Question: I was trying to replicate this
<URL>. The chart plots the number of billionaires in Russia on the left y-axis and the number of billionaires in rest of the world on the right.
1. Create the chart for Russian billionaires (p1).
2. Create the chart for the others (p2).
3. Combine p1 and p2 into a dual y-axis chart using the code by Kohske.
Data: (content of 'billionaire.csv')
'''
,Russia,World
1996,0,423
1997,4,220
1998,1,221
1999,0,298
2000,0,322
2001,8,530
2002,6,466
2003,17,459
2004,25,562
2005,27,664
2006,33,760
2007,53,893
2008,87,1038
2009,32,761
2010,62,949
2011,101,1109
2012,96,1130
2013,110,1317
2014,111,1535
2015,88,1738
'''
Code:
'''
library(ggplot2)
library(gtable)
library(grid)
library(extrafont) # for Officiana font
dat <- read.csv("billionaire.csv")
rus <- dat[,1:2]
world <- dat[,-2]
grid.newpage()
p1 <- ggplot(rus, aes(X, Russia)) + geom_line(colour = "#68382C", size = 1.5) + ggtitle("Number in Russia") +
ylim(0, 200) + labs(x="",y="") +
theme(#plot.margin = unit(c(2,1,0,0), "cm"),
panel.grid.minor = element_blank(),
panel.grid.major = element_line(color = "gray50", size = 0.5),
panel.grid.major.x = element_blank(),
text=element_text(family="ITCOfficinaSans LT Book"),
axis.text.y = element_text(colour="#68382C", size = 14),
axis.text.x = element_text(size = 14),
axis.ticks = element_line(colour = 'gray50'),
plot.title = element_text(hjust = -0.17, vjust=2.12, colour="#68382C", size = 14, family = "ITCOfficinaSans LT Bold"))
p2 <- ggplot(world, aes(X, World)) + geom_line(colour = "#00a4e6", size = 1.5) + #ggtitle("Rest of world") +
ylim(0, 2000) + labs(x="",y="") +
theme(#plot.margin = unit(c(2,1,0,0), "cm"),
panel.grid.minor = element_blank(),
panel.grid.major = element_blank(),
text = element_text(family="ITCOfficinaSans LT Book"),
axis.text.y = element_text(colour="#00a4e6", size=14),
axis.text.x = element_text(size=14),
axis.ticks = element_blank(),
plot.title = element_text(hjust = 0.2, vjust=2.12, colour="#00a4e6", size = 14, family = "ITCOfficinaSans LT Bold"))
# Combining p1 and p2
g1 <- ggplot_gtable(ggplot_build(p1))
g2 <- ggplot_gtable(ggplot_build(p2))
pp <- c(subset(g1$layout, name == "panel", se = t:r))
g <- gtable_add_grob(g1, g2$grobs[[which(g2$layout$name == "panel")]], pp$t,
pp$l, pp$b, pp$l)
ia <- which(g2$layout$name == "axis-l")
ga <- g2$grobs[[ia]]
ax <- ga$children[[2]]
ax$widths <- rev(ax$widths)
ax$grobs <- rev(ax$grobs)
g <- gtable_add_cols(g, g2$widths[g2$layout[ia, ]$l], length(g$widths) - 1)
g <- gtable_add_grob(g, ax, pp$t, length(g$widths) - 1, pp$b)
ggsave("plot.pdf",g, width=5, height=5)
'''
To format the texts "Number in Russia" and "Rest of the world" with my chosen font and color, I put them in 'ggtitle'. But after combining the charts together in step 3 the title of 'p2' is missing, so this is all I got
<URL>
What I'm trying to achieve is
1. Add the text "Rest of world" in a color and font family of my choice (not the default Helvetica.)
2. Add the label 1996 on the x-axis.
Any help is appreciated. Thanks!
EDIT: Data set and full code added.
EDIT2: Just FYI, I got all the Officiana fonts from here: <URL>
EDIT3: Ok I finally how to make it work by fiddling with the plot at the grid level
'''
g$grobs[[8]]$children$GRID.text.526$label <- c("Number in Russia", "Rest of World")
g$grobs[[8]]$children$GRID.text.526$gp$col <- c("#68382C","#00a4e6")
g$grobs[[8]]$children$GRID.text.526$x <- unit(c(-0.175, 0.774), "npc")
'''
Put this chunk before 'ggsave(...)', and here's the result:

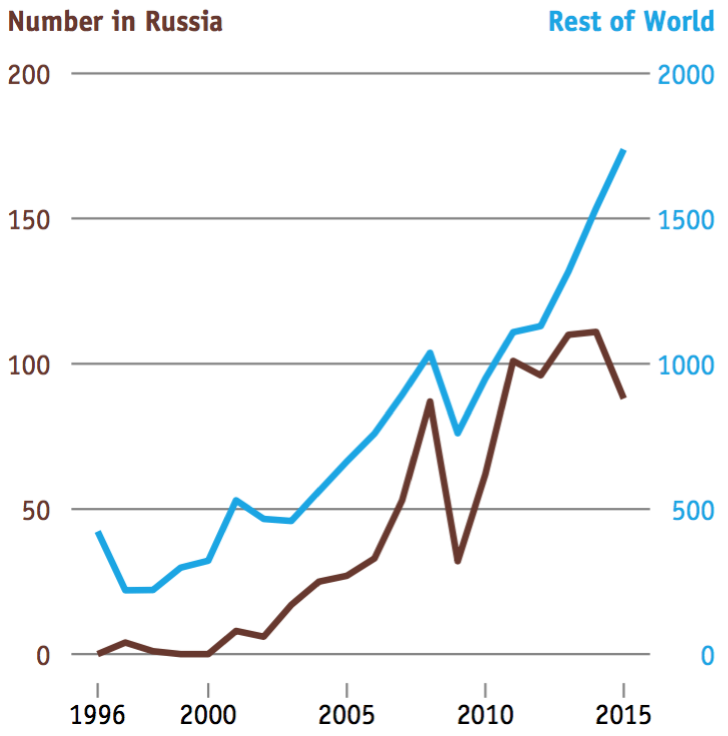
Answer: Of course, it can be done with 'gplot2' with some help from 'grid' and 'gtable'. I don't try to position the axis labels in the ggplots; rather the axis labels are drawn in their own grob, and then positioned into the gtable.
This draws on code from <URL>
'''
# Data
dat = read.csv(text = ",Russia,World
1996,0,423
1997,4,220
1998,1,221
1999,0,298
2000,0,322
2001,8,530
2002,6,466
2003,17,459
2004,25,562
2005,27,664
2006,33,760
2007,53,893
2008,87,1038
2009,32,761
2010,62,949
2011,101,1109
2012,96,1130
2013,110,1317
2014,111,1535
2015,88,1738", header = TRUE)
rus <- dat[,1:2]
world <- dat[,-2]
# Packages
library(ggplot2)
library(gtable)
library(grid)
# The ggplots
p1 <- ggplot(rus, aes(X, Russia)) +
geom_line(colour = "#68382C", size = 1.5) +
scale_x_continuous("", breaks = c(1996, seq(2000, 2015, 5))) +
scale_y_continuous("", lim = c(0, 200), expand = c(0, 0)) +
theme_bw() +
theme(panel.grid.minor = element_blank(),
panel.grid.major = element_line(color = "gray50", size = 0.5),
panel.grid.major.x = element_blank(),
axis.text.y = element_text(colour = "#68382C", size = 14),
axis.text.x = element_text(size = 14),
axis.ticks = element_line(colour = 'gray50'),
panel.border = element_blank(),
plot.margin = unit(c(40, 20, 80, 20), "pt"))
p2 <- ggplot(world, aes(X, World)) +
geom_line(colour = "#00a4e6", size = 1.5) +
scale_x_continuous("", breaks= c(1996, seq(2000, 2015, 5))) +
scale_y_continuous("", lim = c(0, 2000), expand = c(0, 0)) +
theme_bw() +
theme(panel.grid.minor = element_blank(),
panel.grid.major = element_blank(),
axis.text.y = element_text(colour = "#00a4e6", size = 14),
axis.text.x = element_text(size = 14),
axis.ticks = element_line(colour = 'gray50'),
panel.border = element_blank(),
panel.background = element_rect(fill = "transparent"))
# Get the plot grobs
g1 <- ggplotGrob(p1)
g2 <- ggplotGrob(p2)
# Get the location of the plot panel in g1
pp <- c(subset(g1$layout, name == "panel", se = t:r))
# Overlap panel for second plot on that of the first plot
g1 <- gtable_add_grob(g1, g2$grobs[[which(g2$layout$name == "panel")]], pp$t, pp$l, pp$b, pp$l)
# ggplot contains many labels that are themselves complex grob;
# usually a text grob surrounded by margins.
# When moving the grobs from, say, the left to the right of a plot,
# make sure the margins and the justifications are swapped around.
# The function below does the swapping.
# Taken from the cowplot package:
# https://github.com/wilkelab/cowplot/blob/master/R/switch_axis.R
hinvert_title_grob <- function(grob){
# Swap the widths
widths <- grob$widths
grob$widths[1] <- widths[3]
grob$widths[3] <- widths[1]
grob$vp[[1]]$layout$widths[1] <- widths[3]
grob$vp[[1]]$layout$widths[3] <- widths[1]
# Fix the justification
grob$children[[1]]$hjust <- 1 - grob$children[[1]]$hjust
grob$children[[1]]$vjust <- 1 - grob$children[[1]]$vjust
grob$children[[1]]$x <- unit(1, "npc") - grob$children[[1]]$x
grob
}
# Get the y axis from g2 (axis line, tick marks, and tick mark labels)
index <- which(g2$layout$name == "axis-l") # Which grob
yaxis <- g2$grobs[[index]] # Extract the grob
# yaxis is a complex of grobs containing the axis line, the tick marks, and the tick mark labels.
# The relevant grobs are contained in axis$children:
# axis$children[[1]] contains the axis line;
# axis$children[[2]] contains the tick marks and tick mark labels.
# Second, swap tick marks and tick mark labels
ticks <- yaxis$children[[2]]
ticks$widths <- rev(ticks$widths)
ticks$grobs <- rev(ticks$grobs)
# Third, move the tick marks
# Tick mark lengths can change.
# A function to get the original tick mark length
# Taken from the cowplot package:
# https://github.com/wilkelab/cowplot/blob/master/R/switch_axis.R
plot_theme <- function(p) {
plyr::defaults(p$theme, theme_get())
}
tml <- plot_theme(p1)$axis.ticks.length # Tick mark length
ticks$grobs[[1]]$x <- ticks$grobs[[1]]$x - unit(1, "npc") + tml
# Fourth, swap margins and fix justifications for the tick mark labels
ticks$grobs[[2]] <- hinvert_title_grob(ticks$grobs[[2]])
# Fifth, put ticks back into yaxis
yaxis$children[[2]] <- ticks
# Put the transformed yaxis on the right side of g1
g1 <- gtable_add_cols(g1, g2$widths[g2$layout[index, ]$l], pp$r)
g1 <- gtable_add_grob(g1, yaxis, pp$t, pp$r + 1, pp$b, pp$r + 1, clip = "off", name = "axis-r")
# Labels grob
left = textGrob("Number in Russia", x = 0, y = 1, just = c("left", "top"), gp = gpar(fontsize = 14, col = "#68382C"))
right = textGrob("Rest of World", x = 1, y = 1, just = c("right", "top"), gp = gpar(fontsize = 14, col = "#00a4e6"))
labs = gTree("Labs", children = gList(left, right))
# New row in the gtable for labels - immediately above the panel
pos = g1$layout[grepl("panel", g1$layout$name), c('t', 'l')]
height = unit(3, "grobheight", left)
g1 <- gtable_add_rows(g1, height, pos$t-1)
# Put the label in the new row
g1 = gtable_add_grob(g1, labs, t = pos$t-1, l = pos$l-1, r = pos$l+1)
# Remove a column y label
g1 = g1[, -2]
# Grey rectangle
rect = rectGrob(gp = gpar(col = NA, fill = "grey90"))
# Put the grey rectangles into the margin columns and rows
g1 = gtable_add_grob(g1, list(rect, rect), t = 1, b = length(g1$heights), l = c(1, length(g1$widths)))
g1 = gtable_add_grob(g1, list(rect, rect), t = c(1, length(g1$heights)), l = 1, r = length(g1$widths))
# Draw it
grid.newpage()
grid.draw(g1)
'''
<URL>